Field crop: maize
Growth stage: 2
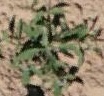
Species: atriplex